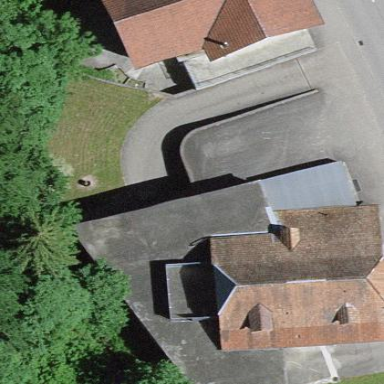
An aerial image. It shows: Residential building.